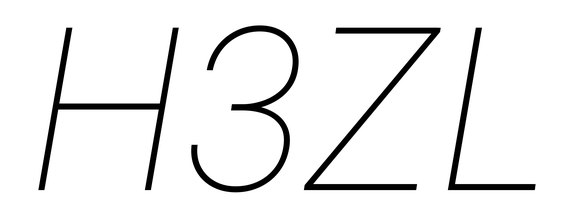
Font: Roboto-Italic_Thin_Italic